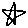
Label: star